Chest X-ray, AP view. Patient: 31 years old, sex M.
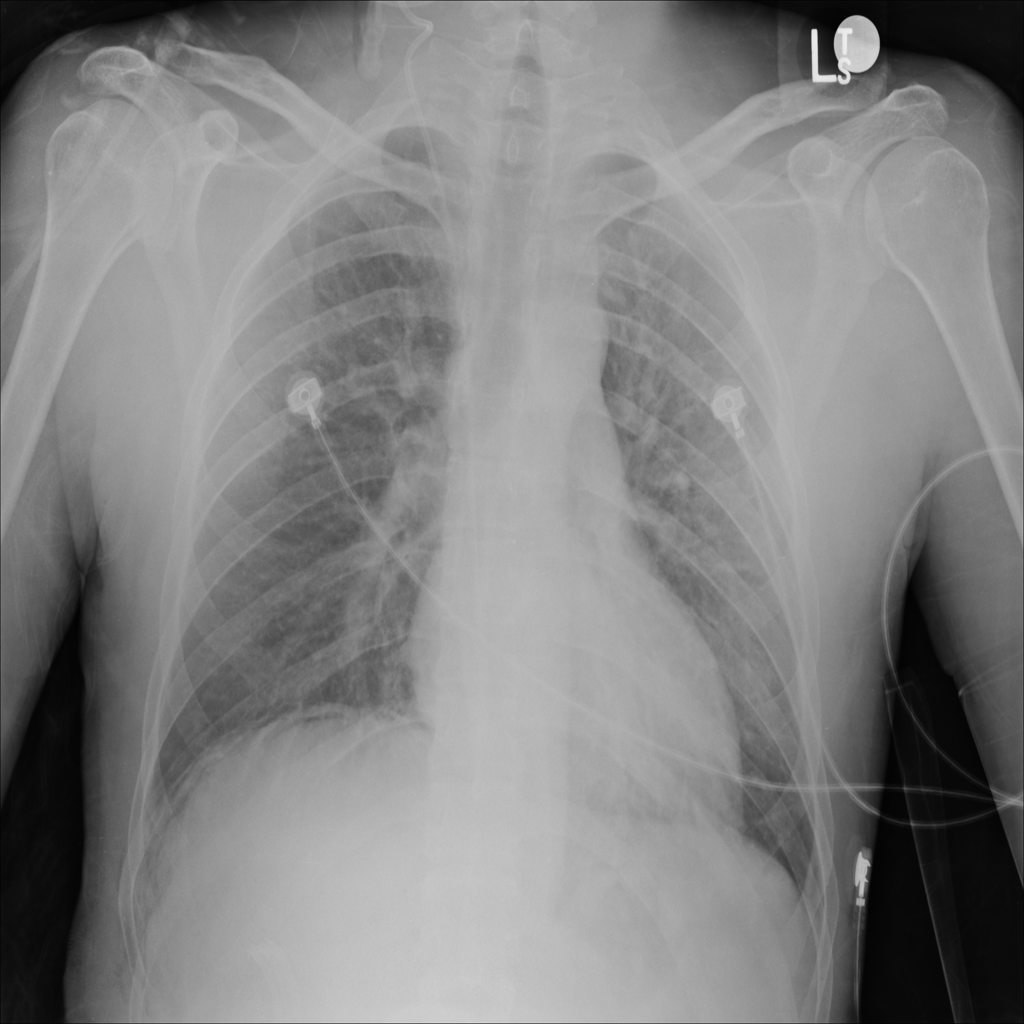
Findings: Atelectasis